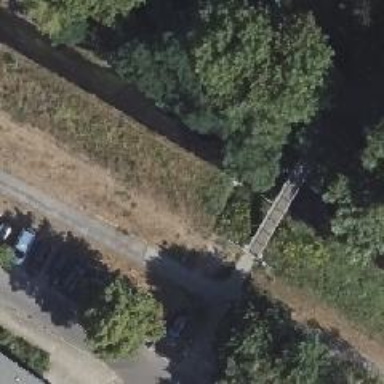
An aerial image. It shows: Footway on bridge.